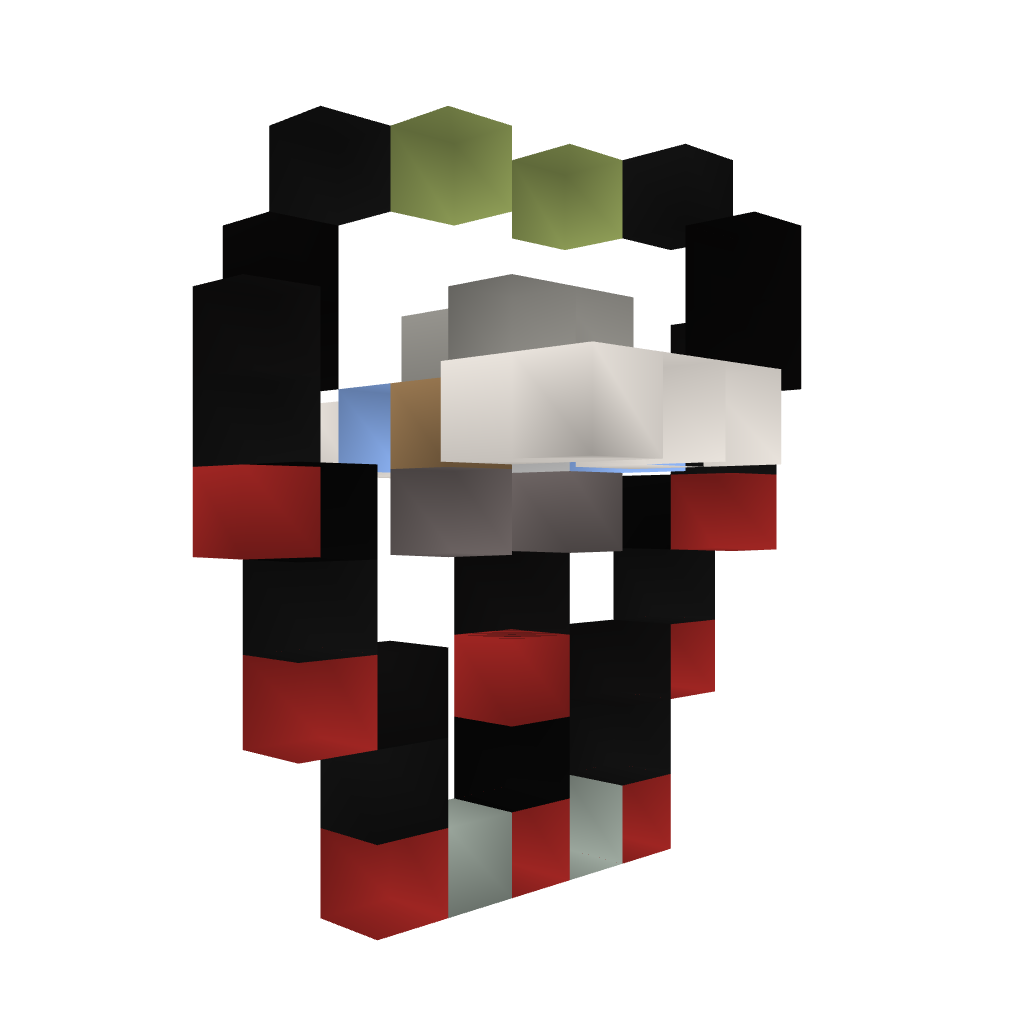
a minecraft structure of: Fairtrade